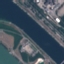
Land use / land cover class: River